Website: crate-barrel
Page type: payment
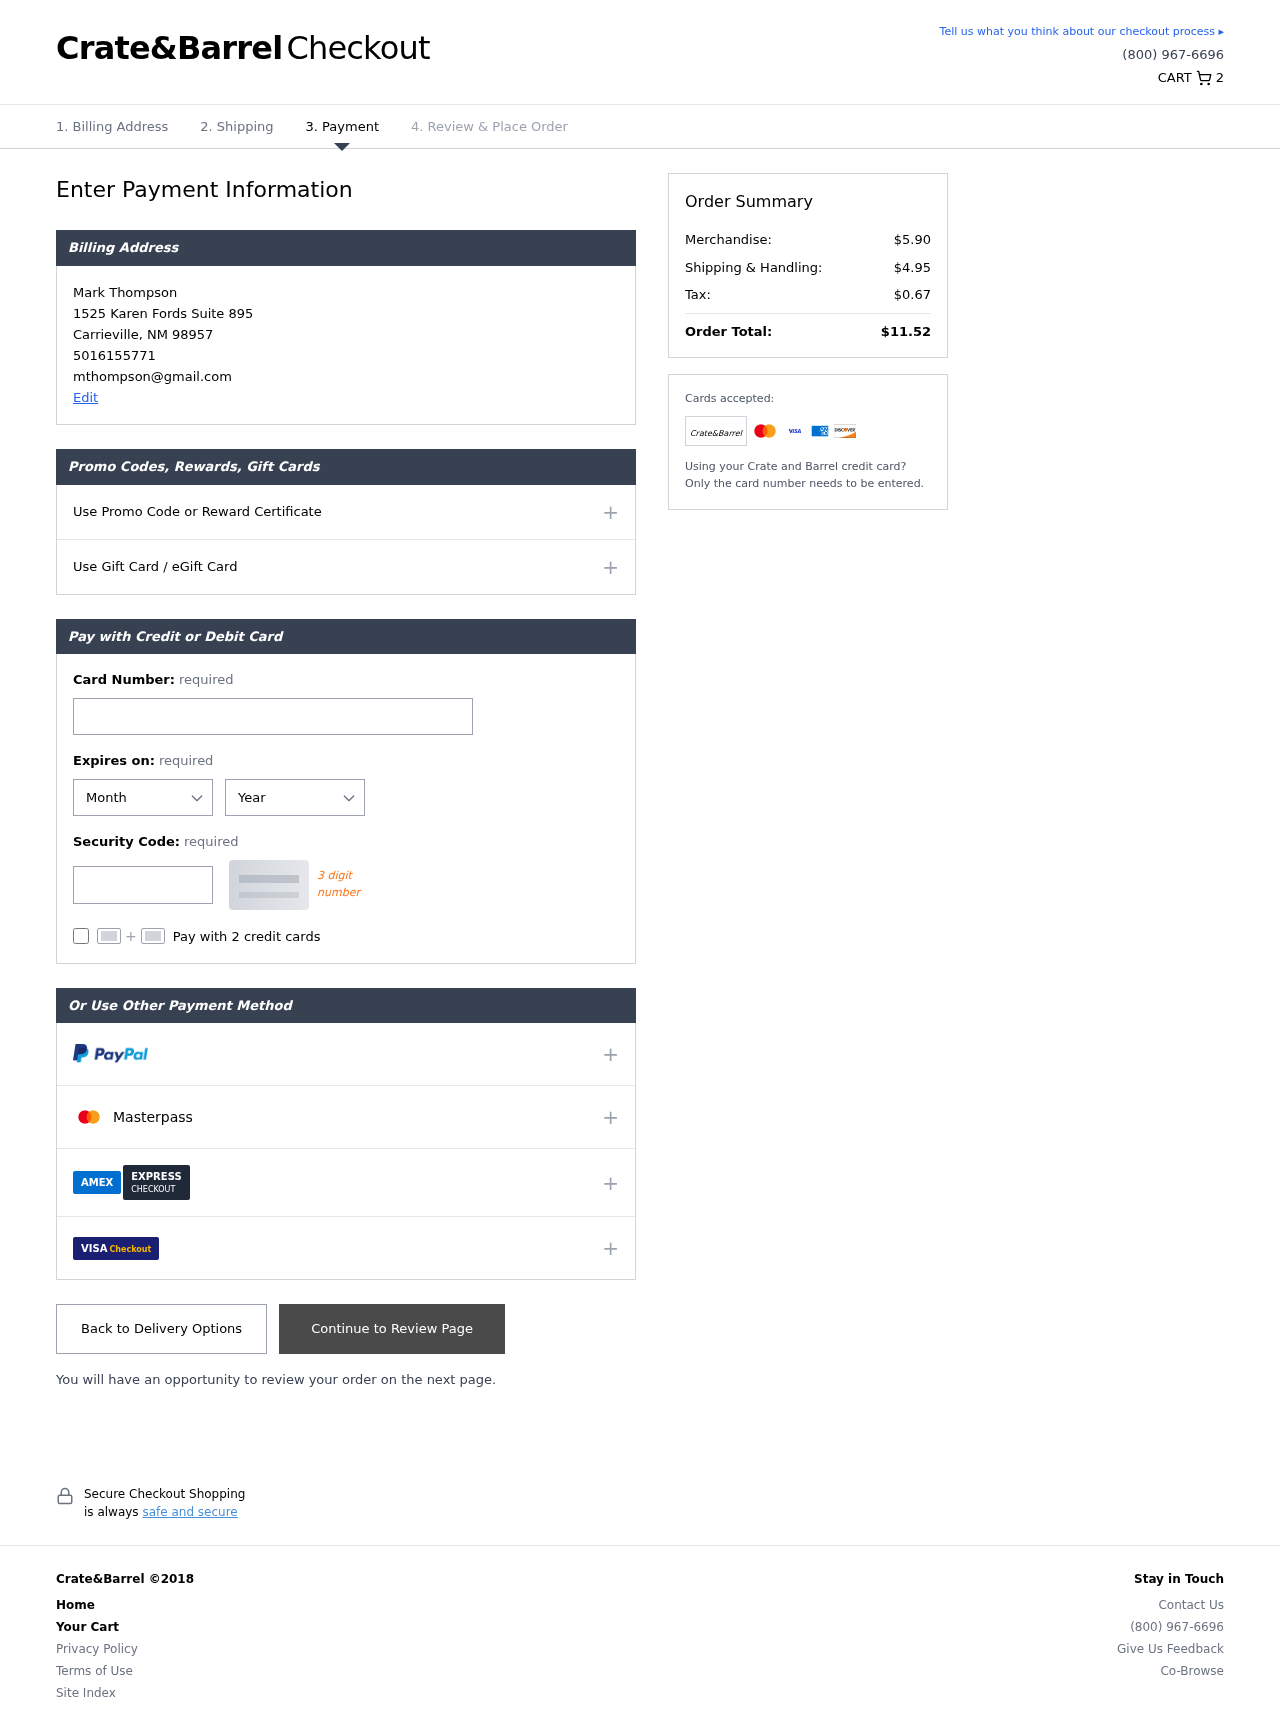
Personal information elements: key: PII_CARD_CVV
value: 639
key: PII_CARD_EXPIRY_MONTH
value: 06
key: PII_CARD_EXPIRY_YEAR
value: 28
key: PII_CARD_NUMBER
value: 6011 2017 9298 5010
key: PII_CITY
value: Carrieville
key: PII_EMAIL
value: mthompson@gmail.com
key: PII_FULLNAME
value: Mark Thompson
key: PII_PHONE
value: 5016155771
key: PII_POSTCODE
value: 98957
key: PII_STATE_ABBR
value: NM
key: PII_STREET
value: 1525 Karen Fords Suite 895
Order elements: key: ORDER_NUM_ITEMS
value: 2
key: ORDER_SUBTOTAL
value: $5.90
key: ORDER_SHIPPING_COST
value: $4.95
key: ORDER_TAX
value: $0.67
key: ORDER_TOTAL
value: $11.52